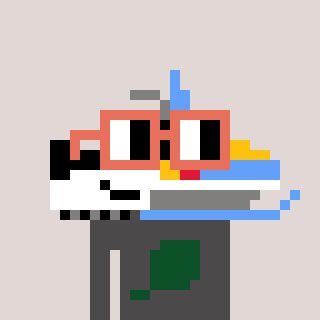
a pixel art character with square orange glasses, a snowmobile-shaped head and a grayscale-colored body on a warm background